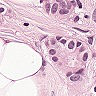
Metastatic tissue present: yes